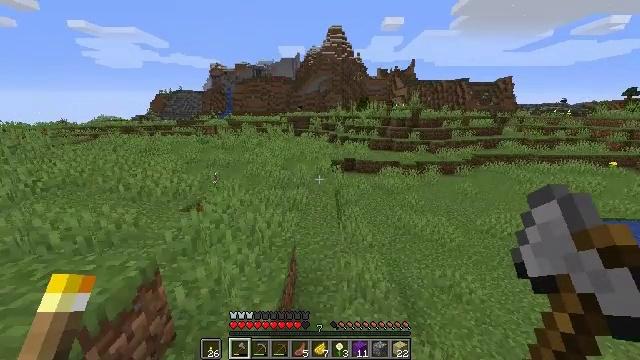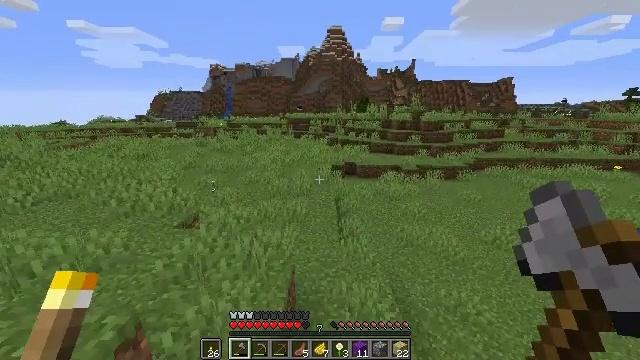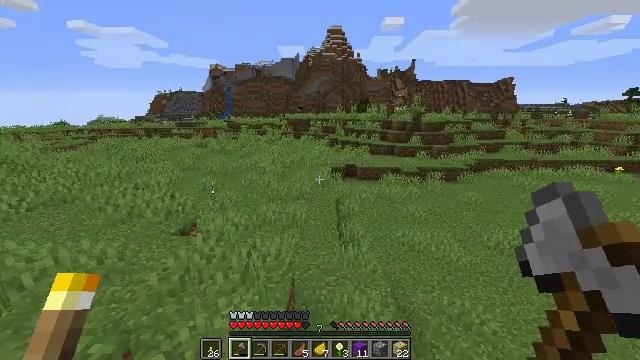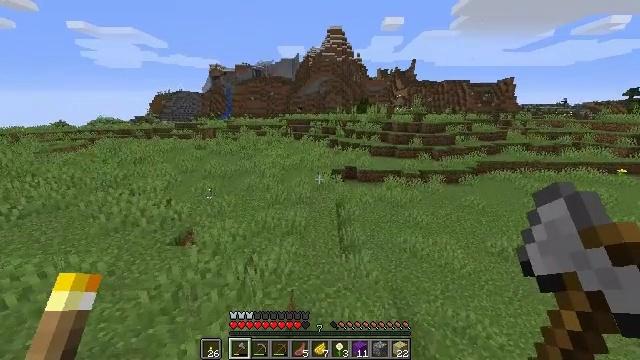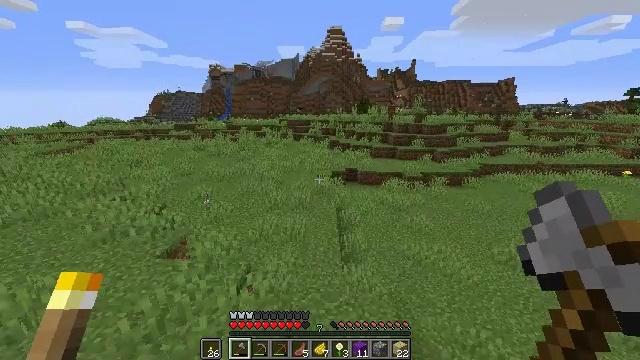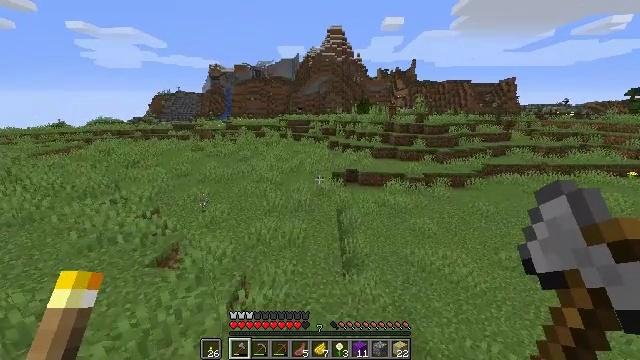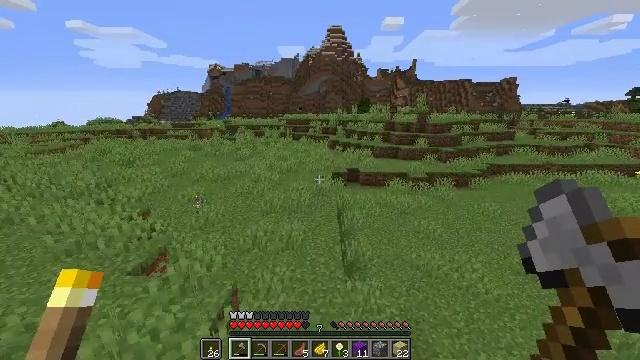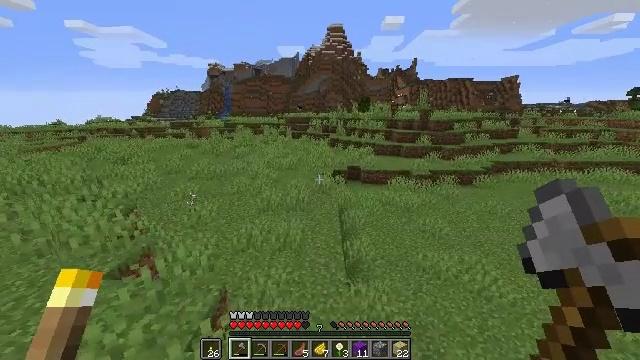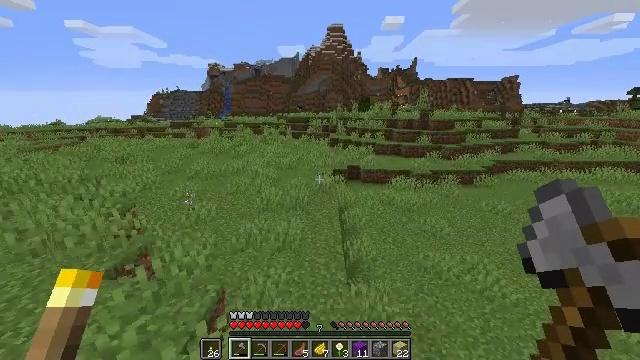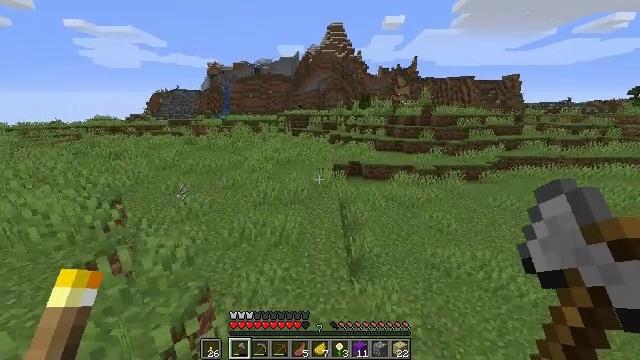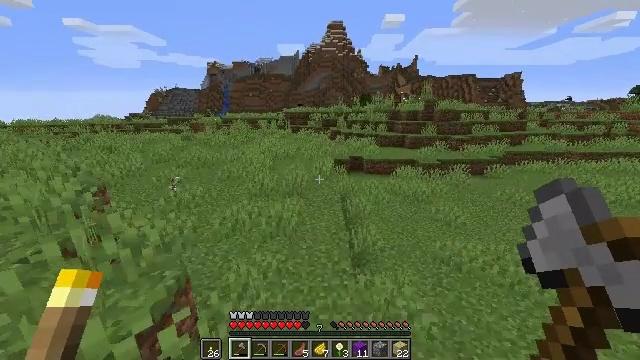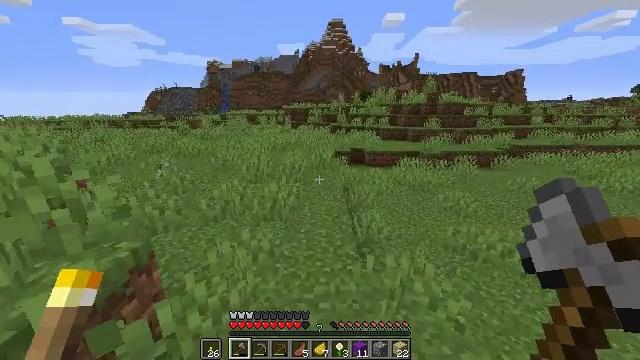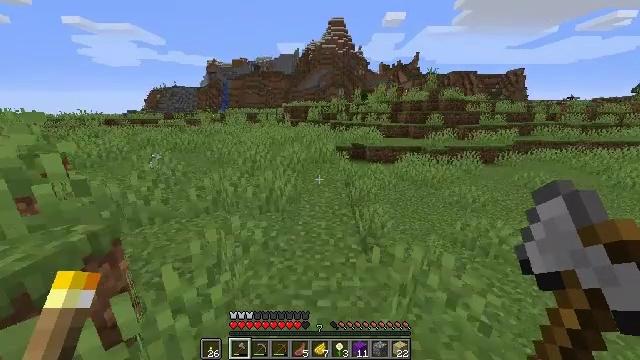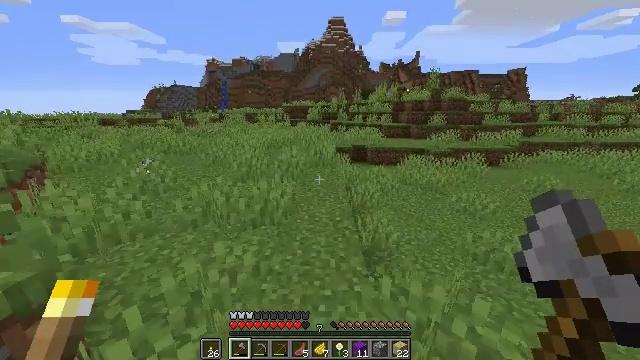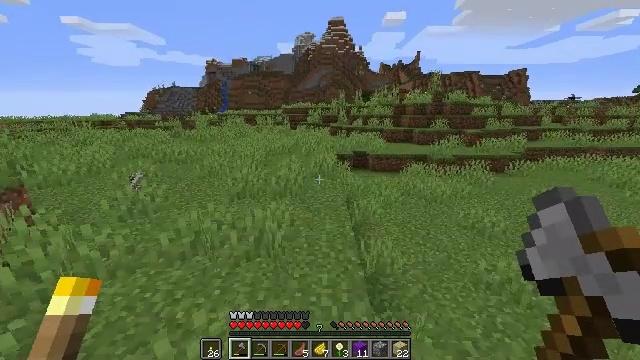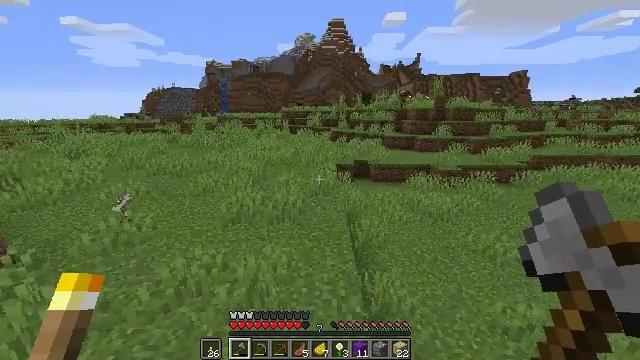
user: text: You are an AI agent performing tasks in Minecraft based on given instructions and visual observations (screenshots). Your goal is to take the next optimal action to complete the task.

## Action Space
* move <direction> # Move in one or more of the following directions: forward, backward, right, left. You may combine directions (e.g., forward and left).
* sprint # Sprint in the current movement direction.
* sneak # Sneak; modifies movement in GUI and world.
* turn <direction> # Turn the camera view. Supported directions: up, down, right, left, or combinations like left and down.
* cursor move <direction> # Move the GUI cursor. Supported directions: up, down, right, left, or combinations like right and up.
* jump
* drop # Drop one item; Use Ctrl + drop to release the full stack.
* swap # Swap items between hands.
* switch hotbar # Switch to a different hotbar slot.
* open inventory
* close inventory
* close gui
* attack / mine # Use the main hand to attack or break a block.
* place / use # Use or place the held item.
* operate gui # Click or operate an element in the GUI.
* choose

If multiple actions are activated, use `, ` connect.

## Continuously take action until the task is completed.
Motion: motion action
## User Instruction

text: Craft purple wool.
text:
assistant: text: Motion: move forward, jump
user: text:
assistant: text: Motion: move forward, jump
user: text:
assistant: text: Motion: move forward, jump
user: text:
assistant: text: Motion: move forward, jump
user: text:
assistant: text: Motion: move forward, jump
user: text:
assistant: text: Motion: move forward, jump
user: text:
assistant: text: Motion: move forward, jump
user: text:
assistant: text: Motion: move forward, jump
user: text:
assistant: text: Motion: move forward, jump
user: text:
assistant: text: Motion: move forward, jump
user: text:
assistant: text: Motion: move forward, jump
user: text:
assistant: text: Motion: move forward, jump
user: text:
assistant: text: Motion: move forward, jump
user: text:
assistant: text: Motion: move forward, jump
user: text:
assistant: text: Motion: move forward, jump
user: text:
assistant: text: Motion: move forward, jump
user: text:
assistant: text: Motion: move forward, jump
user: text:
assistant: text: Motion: move forward, jump
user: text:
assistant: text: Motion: move forward, jump
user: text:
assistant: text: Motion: move forward, jump
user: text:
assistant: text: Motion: move forward, jump
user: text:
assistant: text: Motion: move forward, jump
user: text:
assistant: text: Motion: move forward, jump
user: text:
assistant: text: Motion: move forward, turn left and down, jump
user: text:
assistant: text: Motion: move forward, turn left and down, jump
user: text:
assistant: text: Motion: move forward, turn left and up
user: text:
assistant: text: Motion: move forward, turn left and down
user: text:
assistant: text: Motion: move forward, turn left and down
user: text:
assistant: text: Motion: move forward
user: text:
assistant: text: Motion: move forward